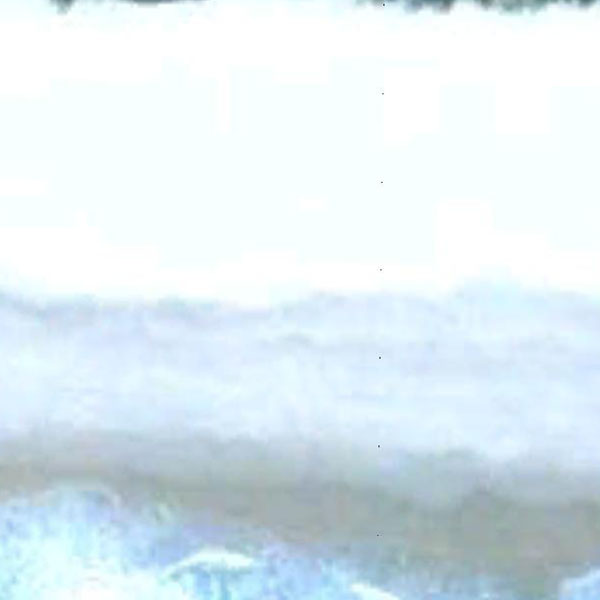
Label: Beach